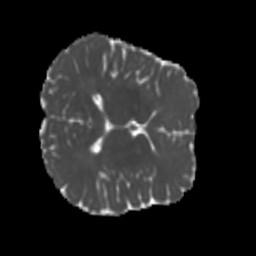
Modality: MD
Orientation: axial
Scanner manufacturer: siemens
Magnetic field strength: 3 T
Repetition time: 4 s
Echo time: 0.0594 s